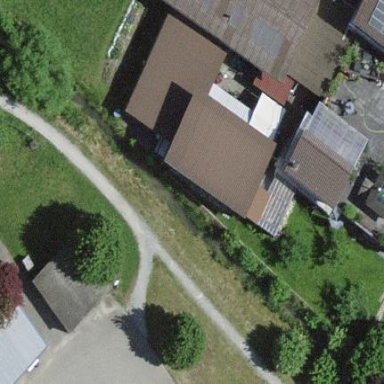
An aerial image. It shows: Garage building.